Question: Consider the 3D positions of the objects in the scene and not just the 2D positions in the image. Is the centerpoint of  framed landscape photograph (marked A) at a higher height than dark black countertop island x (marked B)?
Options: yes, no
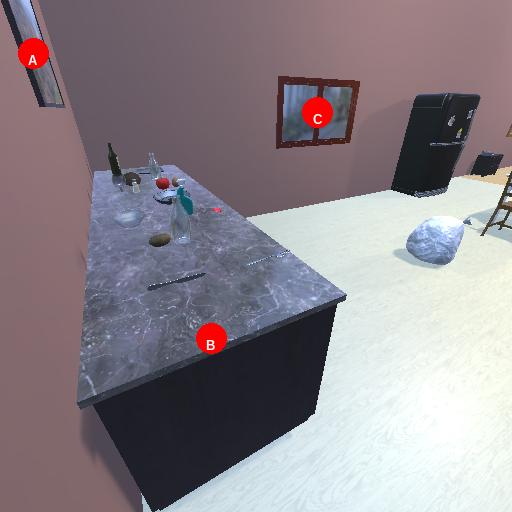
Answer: yes